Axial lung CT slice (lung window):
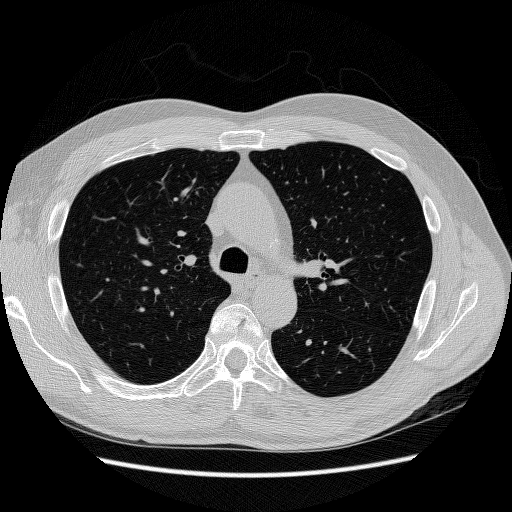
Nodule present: no